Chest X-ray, AP view. Patient: 49 years old, sex M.
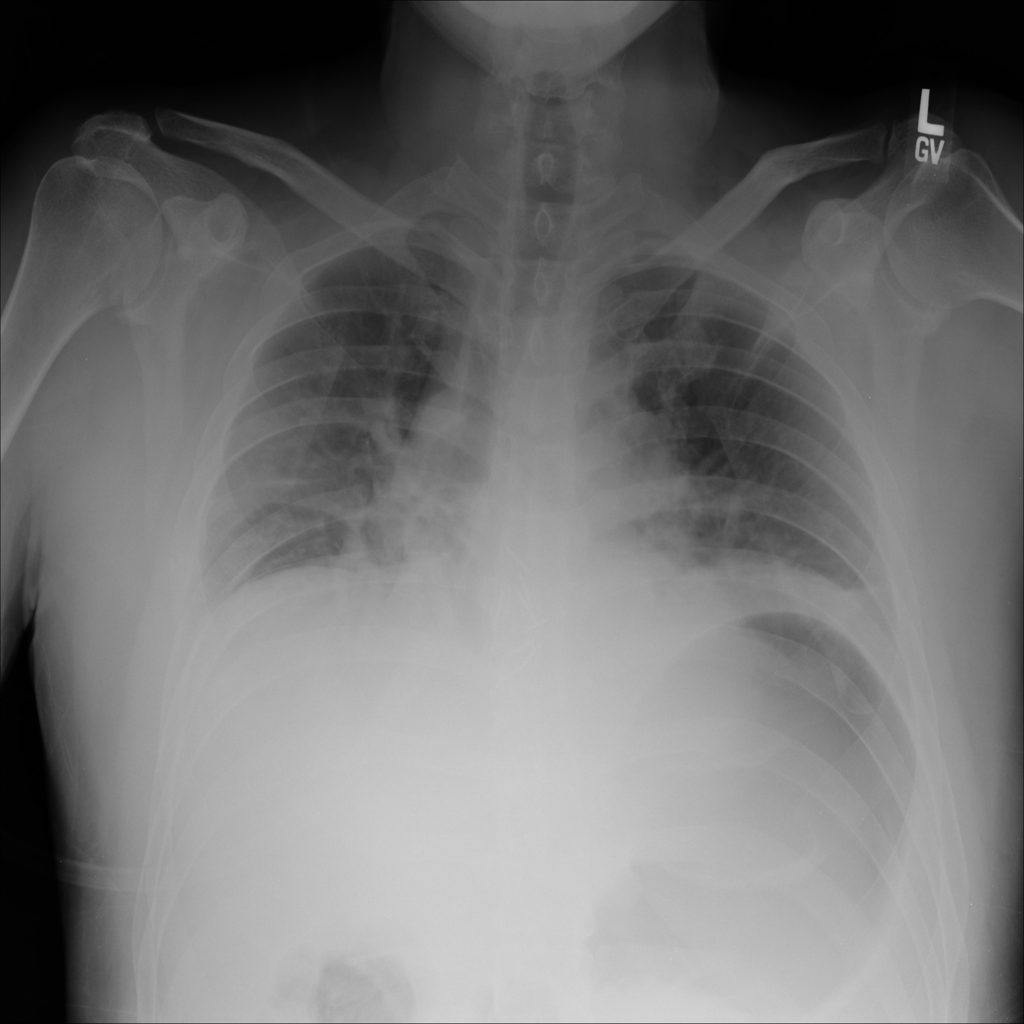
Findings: Atelectasis